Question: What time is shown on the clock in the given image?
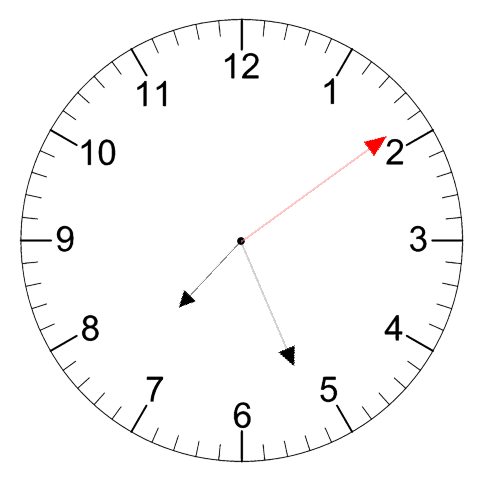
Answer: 07:26:09